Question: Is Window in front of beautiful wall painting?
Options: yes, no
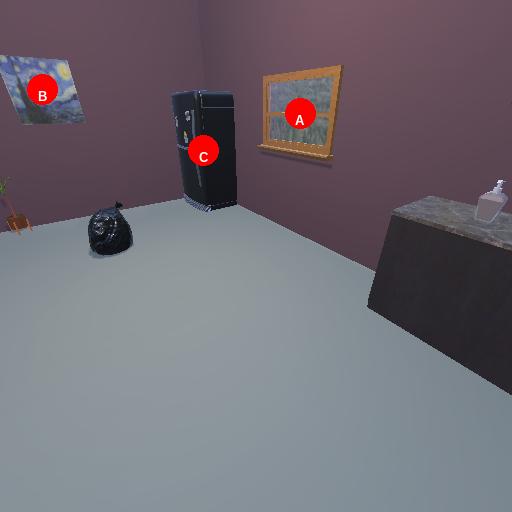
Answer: yes